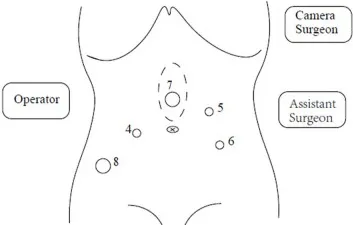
The steps of laparoscopic surgery for synchronous multiple gastrointestinal cancer. The patient was placed in the lithotomy position. The surgeons' position and the trocar ports were introduced as shown. The positions for right hemicolectomy.
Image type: radiology (x_ray)